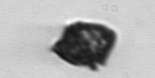
Label: Kryptoperidinium_triquetrum